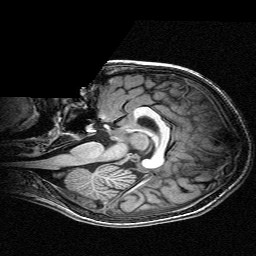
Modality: T1w
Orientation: sagittal
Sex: female